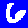
Digit: 6